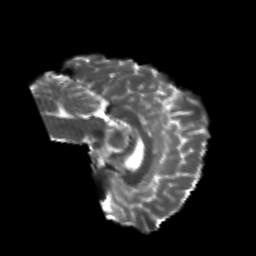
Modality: T2w
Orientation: sagittal
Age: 22
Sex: male
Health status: healthy
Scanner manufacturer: philips
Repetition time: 7.391 s
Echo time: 0.08599 s